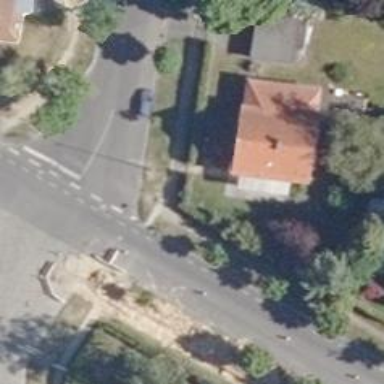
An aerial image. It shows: Sidewalk along the footway.